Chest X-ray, AP view. Patient: 62 years old, sex F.
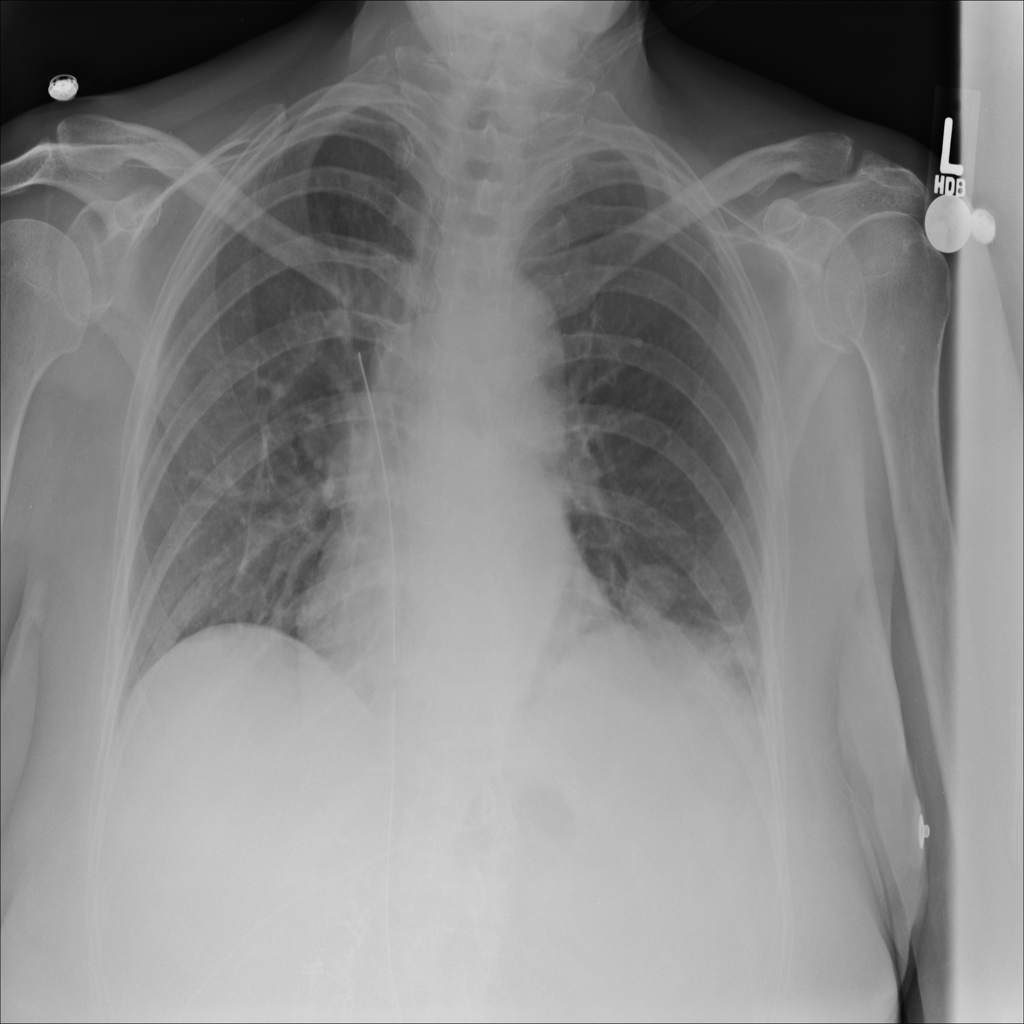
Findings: Atelectasis